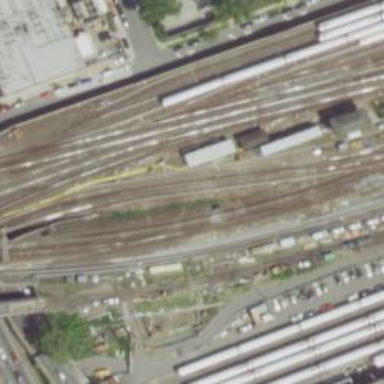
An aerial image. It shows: Electrified railway line.